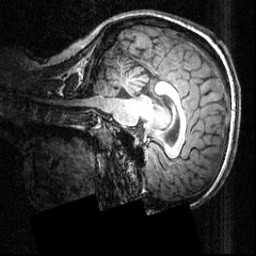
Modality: T1w
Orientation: sagittal
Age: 19
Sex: female
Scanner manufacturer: siemens
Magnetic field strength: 3.951 T
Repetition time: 1.5 s
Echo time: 0.00335 s